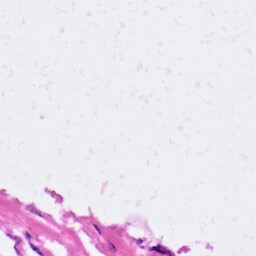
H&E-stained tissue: Pancreatic